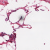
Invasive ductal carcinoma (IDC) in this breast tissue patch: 0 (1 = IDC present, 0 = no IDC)